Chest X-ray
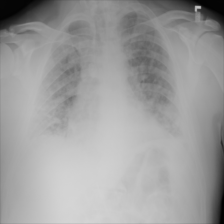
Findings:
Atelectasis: negative
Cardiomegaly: negative
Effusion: negative
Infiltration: negative
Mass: negative
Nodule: negative
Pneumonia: negative
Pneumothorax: negative
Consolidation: negative
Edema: positive
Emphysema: negative
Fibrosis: negative
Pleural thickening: negative
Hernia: negative